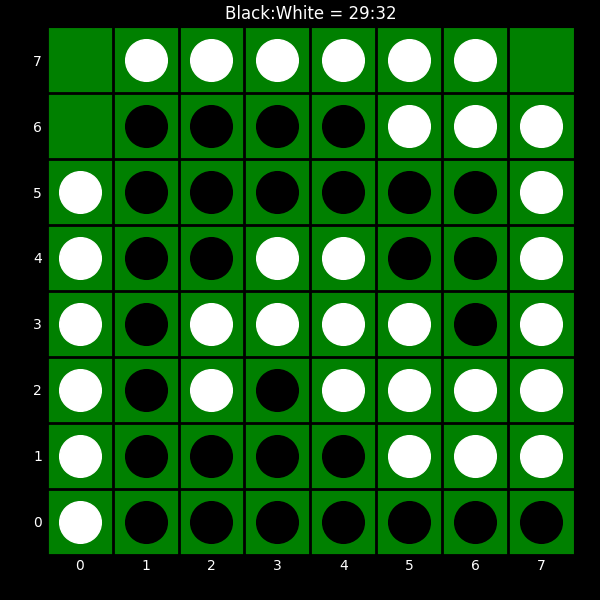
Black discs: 29
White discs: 32